Question:
So,while validating my application, I got this issue. Looked it up alot on google, and I just can't seem to find how to solve it. I have all SDK's updated, and the newest version of XCODE. I've tested the app on a IRL iPhone 4, and the iPhone Simulator. Quick fix/Info needed to fix this issue?
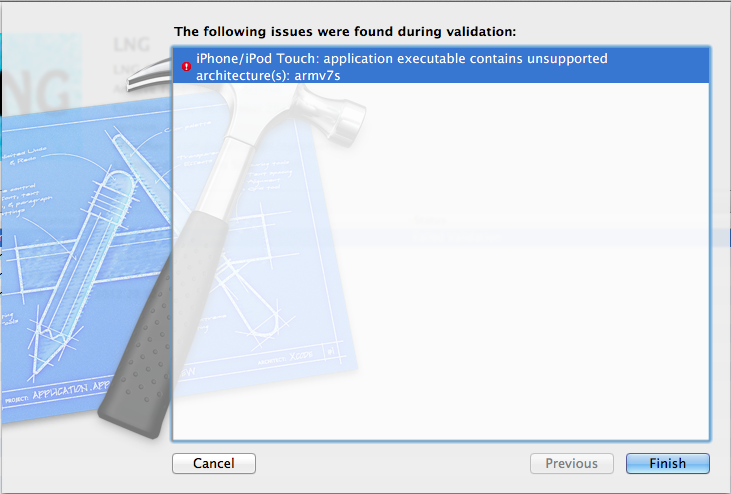
Answer: Set this to yes. Great success.